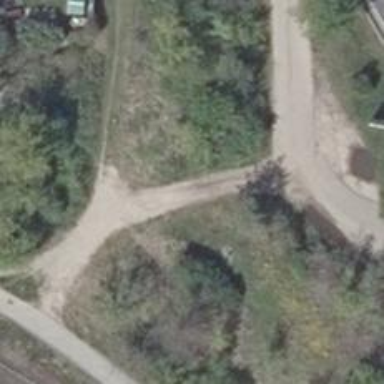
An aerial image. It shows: Service road with ground surface. The road has tracktype grade of 4.